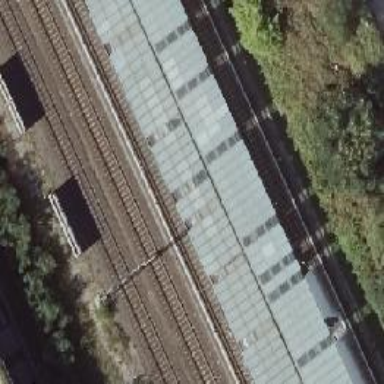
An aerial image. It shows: Close-up of railway platform edge.